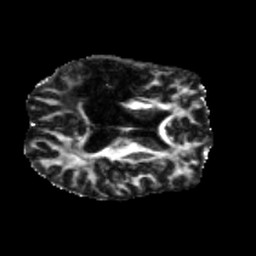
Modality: FA
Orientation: axial
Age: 49
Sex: male
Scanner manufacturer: siemens
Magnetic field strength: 3 T
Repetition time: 5.25 s
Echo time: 0.08 s